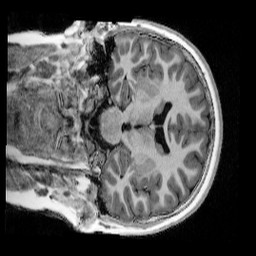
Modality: UNIT1_denoised
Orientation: coronal
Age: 10
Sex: male
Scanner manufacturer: siemens
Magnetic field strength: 3 T
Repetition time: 4 s
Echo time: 0.00303 s